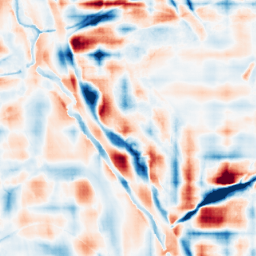
Category: wavelet
Decomposition family: wavelet_reverse_biorthogonal
Decomposition parameters: wavelet: rbio4.4
level: 5
Upsampling method: sinc_blackman
Upsampling parameters: scale: 2
kernel_size: 4
Upsampling scale: 2